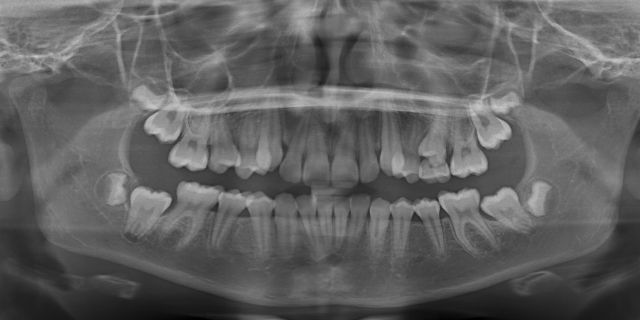
child